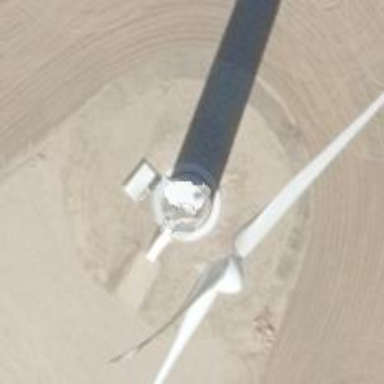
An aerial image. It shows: Wind power generator with horizontal axis wind turbine manufactured by Vestas.